Question: How do I create the following arrow using pure CSS ?
So Far, I have this:
'''
<style>
.halfCircleLeft{
float:left;
height:50px;
width:40px;
border-radius: 0 90px 90px 0;
-moz-border-radius: 0 90px 90px 0;
-webkit-border-radius: 0 90px 90px 0;
background:green;
}
</style>
<div class="bottom_boxes_section">
<div class="halfCircleLeft">Left</div>
</div>
'''
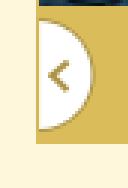
Answer: Here's a <URL>. Basically, it uses two CSS triangles, one a bit smaller than the other to create the arrow shape.
'''
<style>
.halfCircleLeft{
float:left;
height:50px;
width:40px;
border-radius: 0 90px 90px 0;
-moz-border-radius: 0 90px 90px 0;
-webkit-border-radius: 0 90px 90px 0;
background:#00FF00;
}
.arrow_box {
position: relative;
top: 50%;
}
.arrow_box:after, .arrow_box:before {
right: 50%;
border: solid transparent;
content: " ";
height: 0;
width: 0;
position: absolute;
pointer-events: none;
}
.arrow_box:after {
border-color: rgba(0, 255, 0, 0);
border-right-color: #00ff00;
border-width: 10px;
top: 50%;
margin-top: -10px;
}
.arrow_box:before {
border-color: rgba(0, 0, 0, 0);
border-right-color: #000000;
border-width: 16px;
top: 50%;
margin-top: -16px;
}
</style>
<div class="bottom_boxes_section">
<div class="halfCircleLeft"><div class="arrow_box"></div></div>
</div>
'''